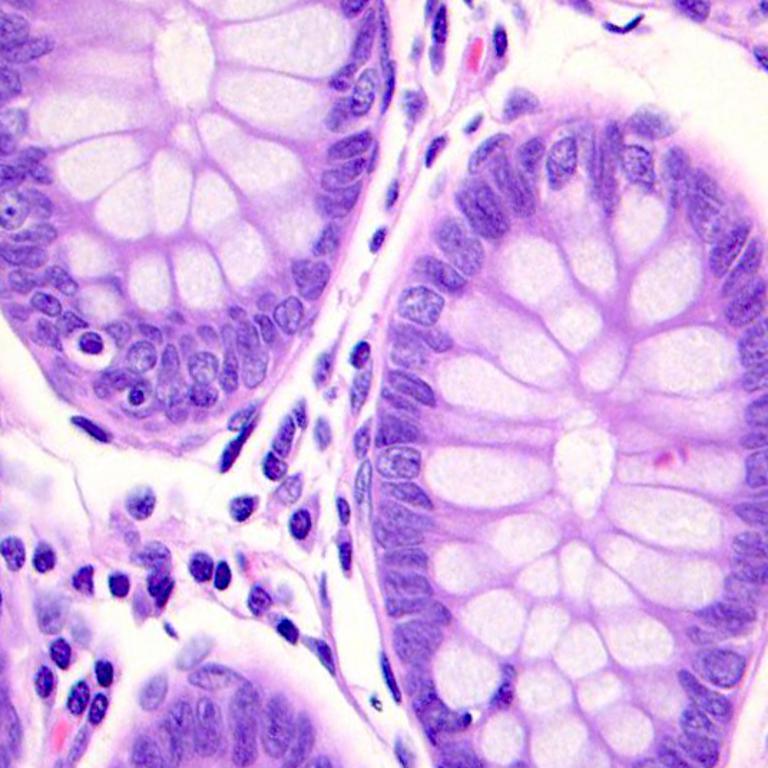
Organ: colon
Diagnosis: benign